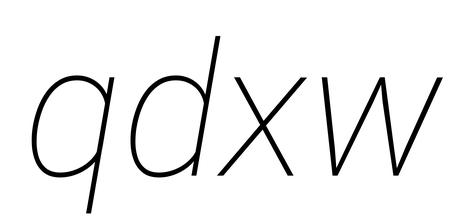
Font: Roboto-Italic_Thin_Italic